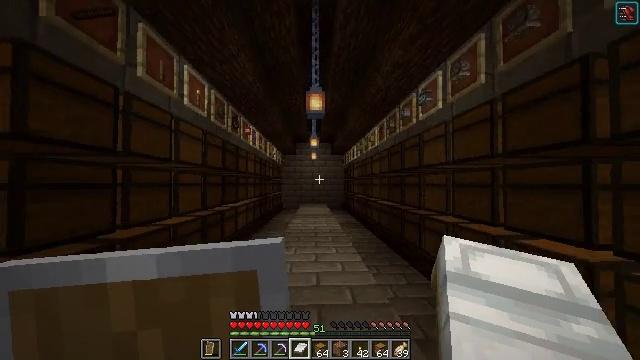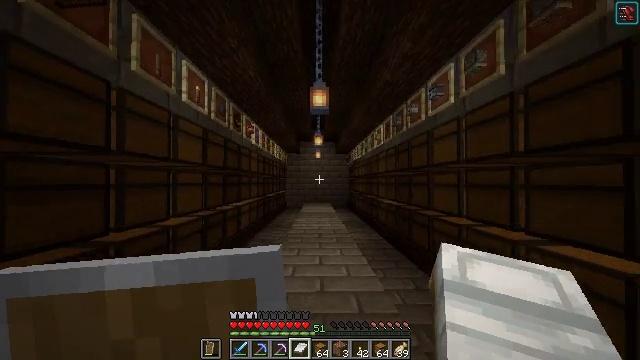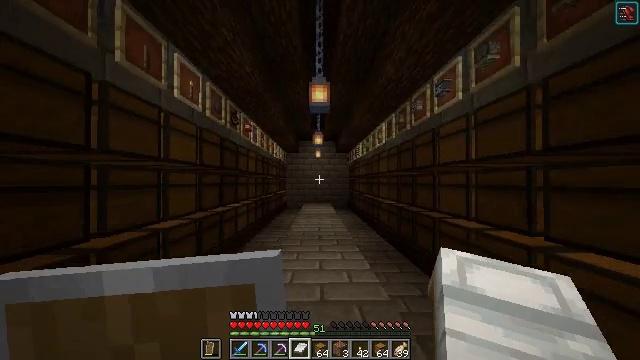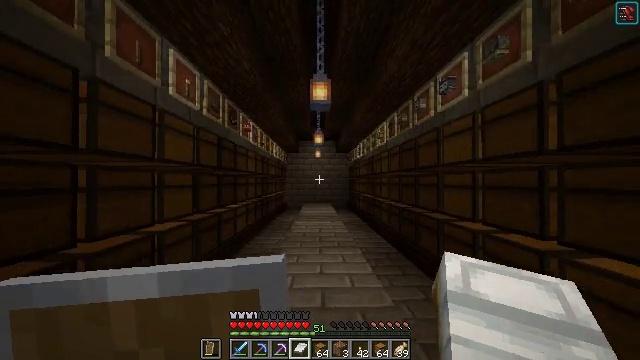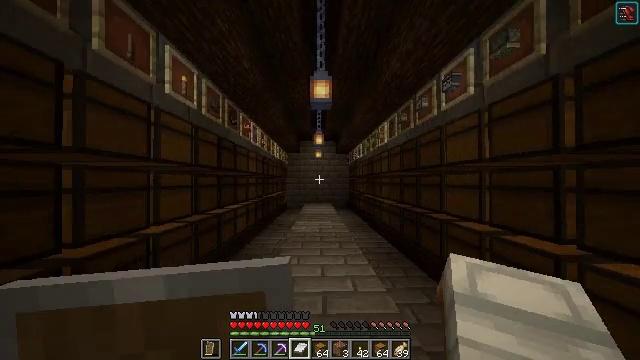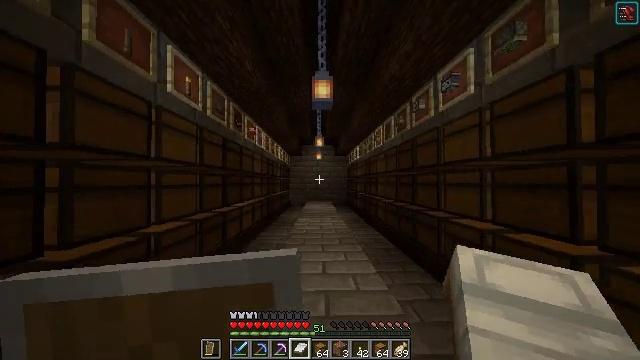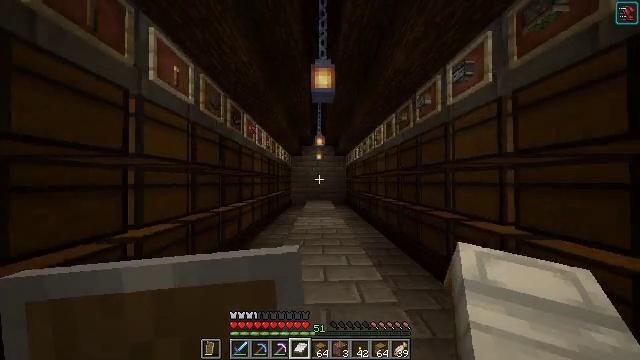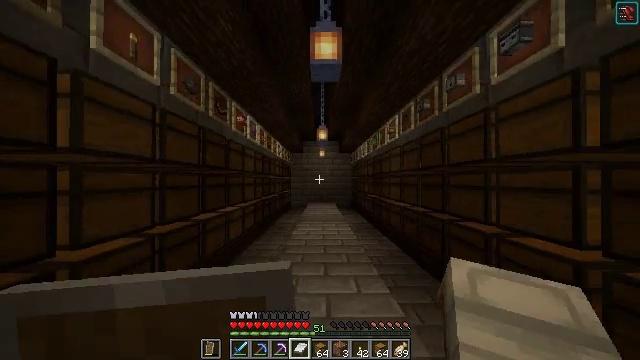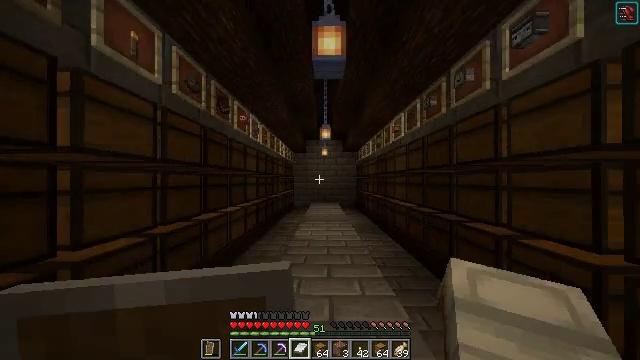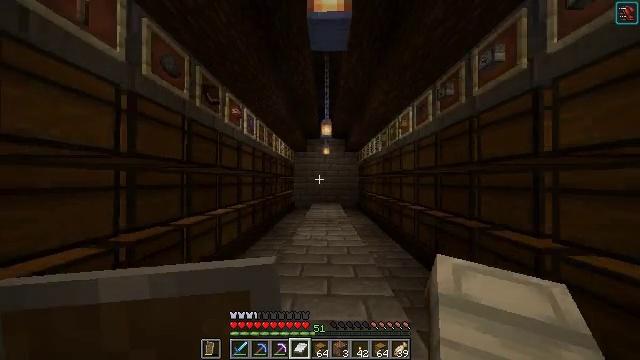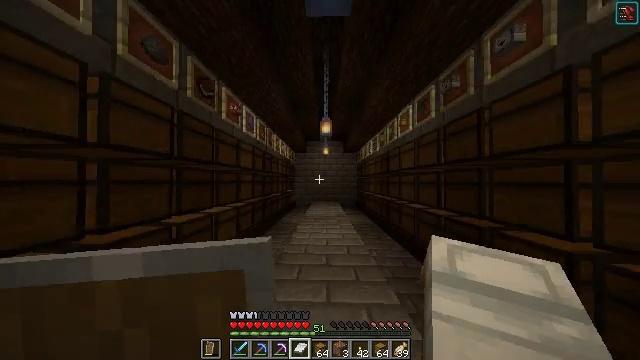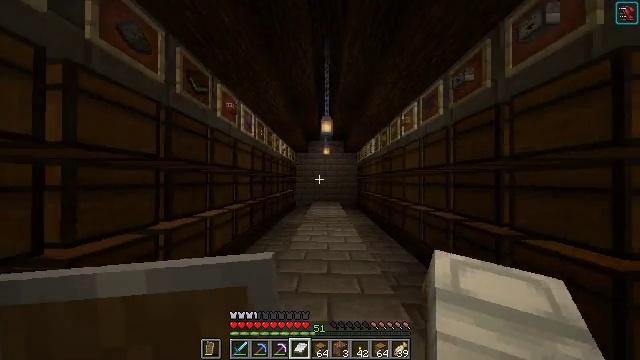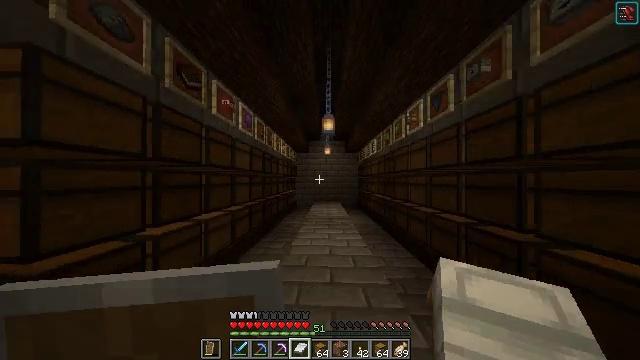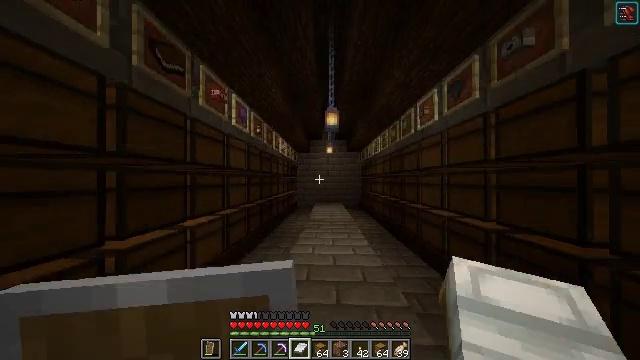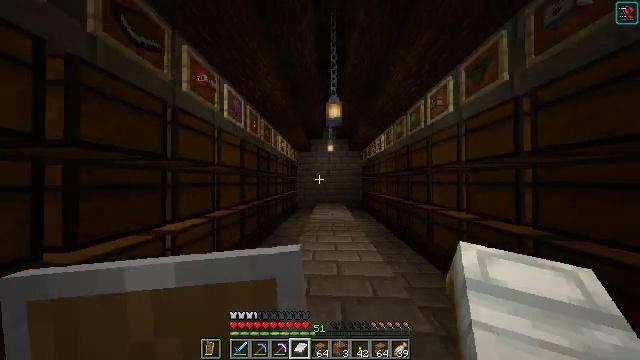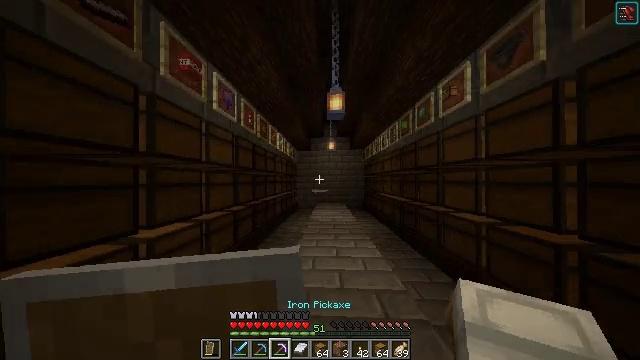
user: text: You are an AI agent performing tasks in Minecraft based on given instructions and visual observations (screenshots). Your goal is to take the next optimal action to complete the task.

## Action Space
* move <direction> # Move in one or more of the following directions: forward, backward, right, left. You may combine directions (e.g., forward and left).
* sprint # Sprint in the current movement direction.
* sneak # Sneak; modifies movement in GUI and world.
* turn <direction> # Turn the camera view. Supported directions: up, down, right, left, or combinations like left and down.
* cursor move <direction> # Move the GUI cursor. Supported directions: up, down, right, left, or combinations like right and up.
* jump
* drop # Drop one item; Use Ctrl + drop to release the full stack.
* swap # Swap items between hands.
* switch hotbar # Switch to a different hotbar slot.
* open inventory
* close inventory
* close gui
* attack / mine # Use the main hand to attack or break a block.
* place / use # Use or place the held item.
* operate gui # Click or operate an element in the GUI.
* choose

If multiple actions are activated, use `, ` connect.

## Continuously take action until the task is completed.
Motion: motion action
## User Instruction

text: Attack the stone bricks to gather materials.
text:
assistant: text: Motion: move forward, turn left
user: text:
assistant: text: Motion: no_op
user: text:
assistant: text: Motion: move forward
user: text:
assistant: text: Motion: move forward
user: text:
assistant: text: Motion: move forward
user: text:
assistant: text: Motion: move forward
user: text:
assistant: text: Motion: move forward, turn left
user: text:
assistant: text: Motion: move forward, turn left
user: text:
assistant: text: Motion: move forward
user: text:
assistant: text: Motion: move forward
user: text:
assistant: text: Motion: move forward
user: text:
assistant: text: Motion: move forward
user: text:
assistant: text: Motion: move forward
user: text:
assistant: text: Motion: move forward
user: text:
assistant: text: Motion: move forward
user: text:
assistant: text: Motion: move forward
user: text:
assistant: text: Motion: move forward
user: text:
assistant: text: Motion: move forward
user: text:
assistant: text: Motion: move forward
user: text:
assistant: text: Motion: move forward
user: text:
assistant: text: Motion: move forward
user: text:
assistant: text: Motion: move forward
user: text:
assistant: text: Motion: move forward
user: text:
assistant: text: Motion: move forward
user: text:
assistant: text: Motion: move forward
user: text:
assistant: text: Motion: move forward
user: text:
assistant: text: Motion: move forward
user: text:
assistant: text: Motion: move forward
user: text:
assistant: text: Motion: move forward
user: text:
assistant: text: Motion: move forward, turn down